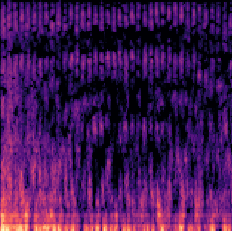
Sound class: Helicopter